Question: I've form to insert values in MySQL database with PHP (Example code is below):
'''
<form method="post" action="<?php echo htmlspecialchars($_SERVER["PHP_SELF"]);?>">
<style>
label{text-align:left;
width:150px;
display:block;
float:left;
clear:right;
font-size:18;}
form {
width: 30%;
margin: 0 auto;
}
</style>
<label>Name:</label><input name=name autocomplete=off><br>
<label>Date of Birth:</label><input size=2 name=dd placeholder=dd> / <input size=2 name=mm placeholder=mm> / <input size=6 name=yyyy placeholder=yyyy><br>
<label>Time of Birth:</label><input name=tob placeholder="hh : mm : ss"><br>
<label>City:</label><input name=city><br><br>
<center><input type=submit value=Save></center>
</form>
<?php
if ($_SERVER["REQUEST_METHOD"] == "POST"){
$servername = "localhost";
$username = "userame";
$password = "password";
$dbname = "myDB2";
if(empty($_POST["name"])){ echo "Name is Required<br>";}
else {
$name = $_POST["name"];
}
var_dump($name);
$tob = $_POST["tob"];
$city = $_POST["city"];
$dd = $_POST["dd"];
$mm = $_POST["mm"];
$yyyy = $_POST["yyyy"];
$dob = "$yyyy-$mm-$dd";
// Create connection
$conn = new mysqli($servername, $username, $password, $dbname);
// Check connection
if ($conn->connect_error) {
die("Connection failed: " . $conn->connect_error);
}
//Inserting Data
$sql = "INSERT INTO Person
VALUES('$name','$dob','$tob','$city')";
if ($conn->query($sql) === TRUE) {
echo "<br>New record created successfully";
} else {
echo "Error: " . $sql . "<br>" . $conn->error;
}
$conn->close();
}
?>
'''
AND The COLUMN 'Name' is set to 'varchar(60) NOT NULL UNIQUE' data-type & constraint.
---
In-spite of
- 'NOT NULL' constraint for 'Name' Column, and - 'if(empty($_POST["name"])){ echo "Name is Required";} else { $name = $_POST["name"]; }'
When I inserts submit form without entering any value in Name Input in the form, I get following message (according to code)
And My Database output like:

Here you can see that 'var_dump($name)' says '$name' is 'NULL' BUT Still MySQL Database accepting this value for 'Name' Column!
---
So, My question is What is the use of 'NOT NULL' or 'NOT NULL' for inserting data with the help for form?
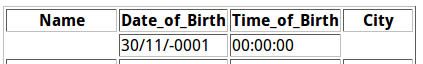
Answer: You need to translate PHP's 'null' into SQL's 'NULL' type appropriately. When you do simple string interpolation in PHP:
'''
"INSERT INTO foo VALUES ('$bar')"
'''
where '$bar' is 'null', the result ends up as:
'''
INSERT INTO foo VALUES ('')
'''
MySQL sees that as an empty string, which is not 'NULL', so it's fine.
You have to do something like this:
'''
$value = null;
if ($value === null) {
$bar = 'NULL';
} else {
$bar = "'$value'";
}
$query = "INSERT INTO foo VALUES ($bar)";
'''
Here the result is one of these two:
'''
INSERT INTO foo VALUES (NULL)
INSERT INTO foo VALUES ('baz')
'''
Then MySQL will see the 'null' as 'NULL'.
However, if you're going to such lengths in PHP, you can obviously simply not fire the query if your values are empty, instead of firing the query and letting MySQL fail due to constraints.
You further need to <URL>.